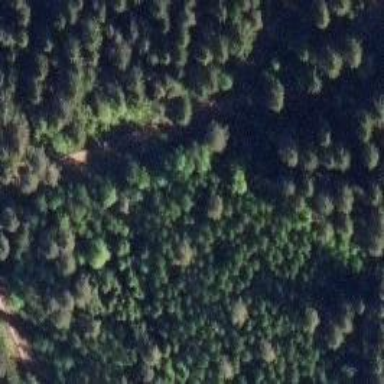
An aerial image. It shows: Path with excellent trail visibility.